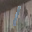
Label: 1